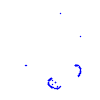
Particle: proton